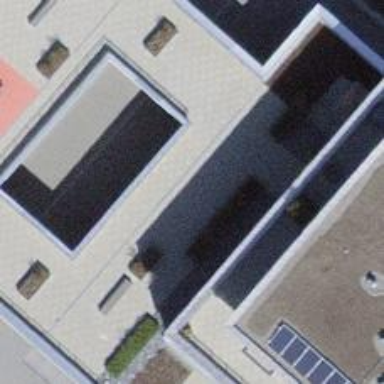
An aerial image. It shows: Veterinary facility.